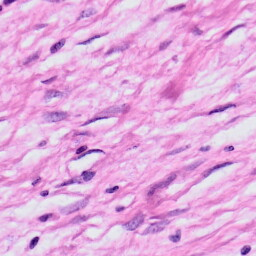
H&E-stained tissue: Skin